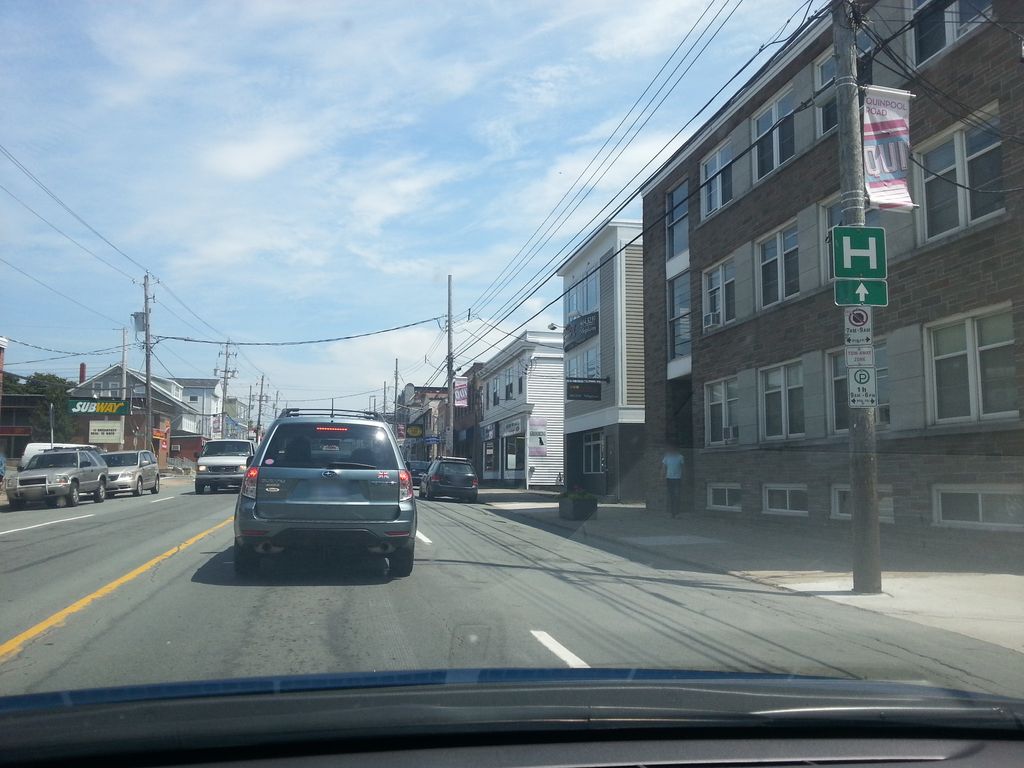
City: halifax